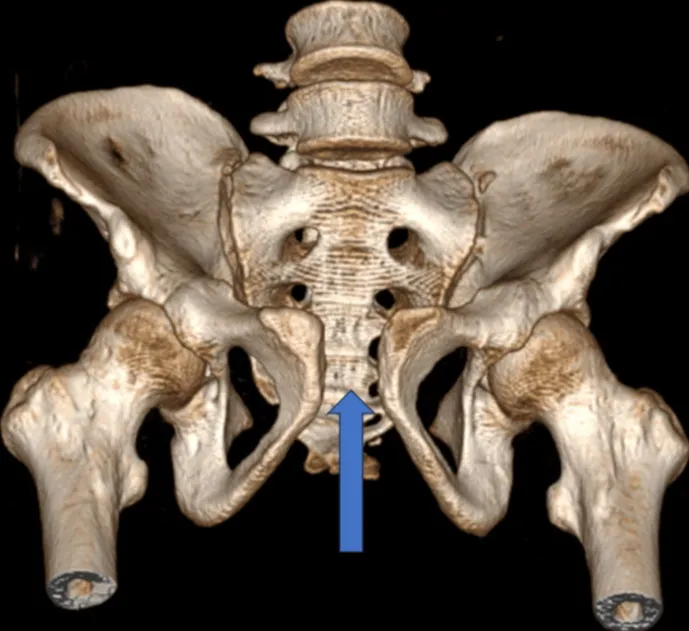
CT-3D outlet/inferior view of pubic symphysis diastasis (marked with blue arrow).
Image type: radiology (ct)